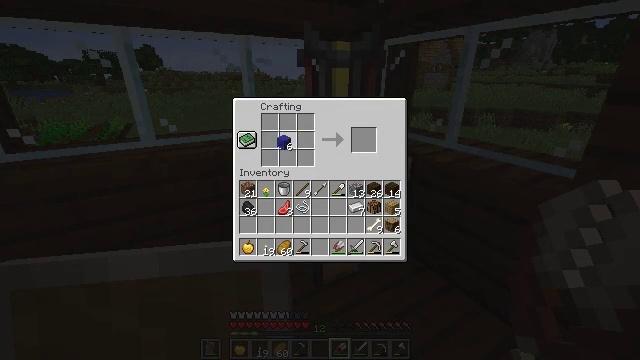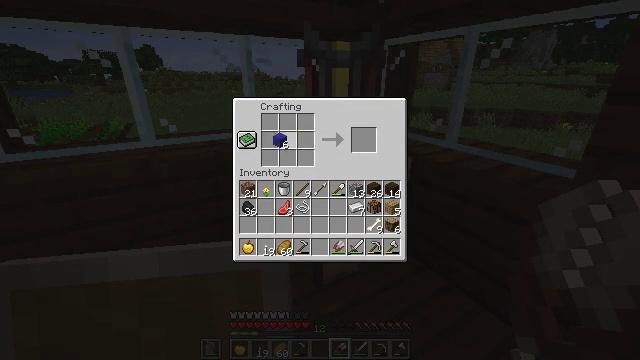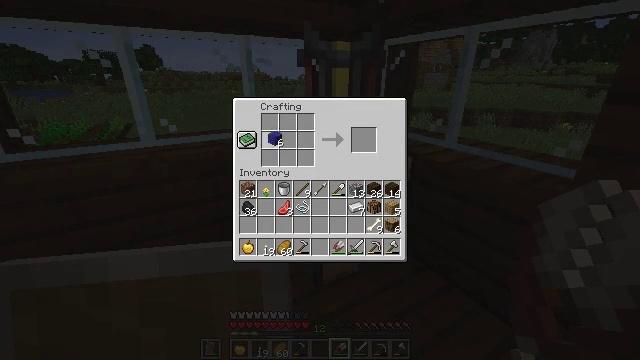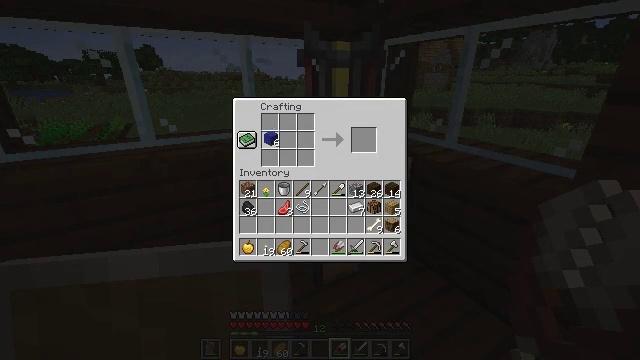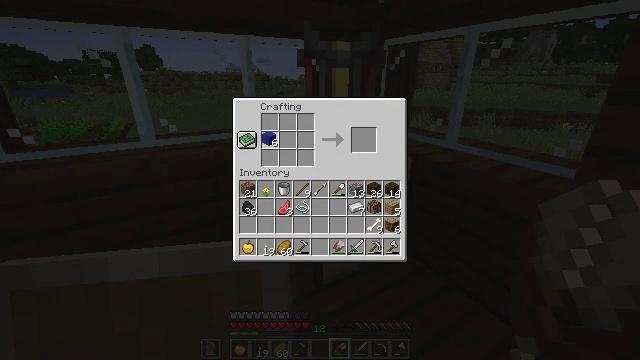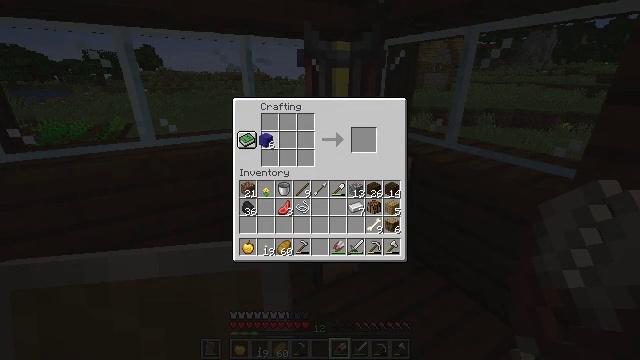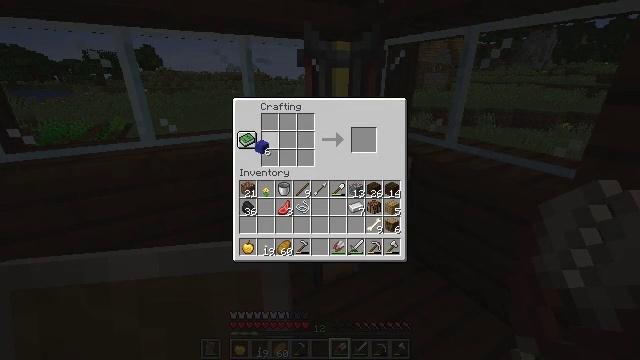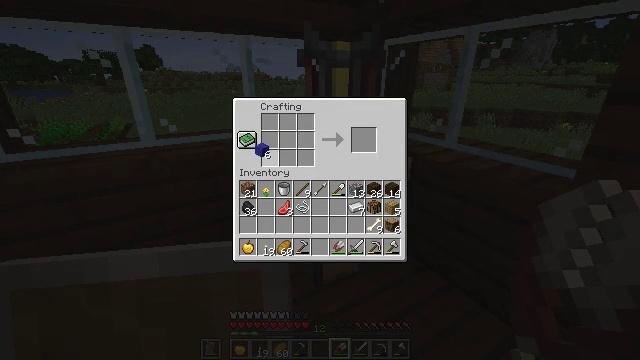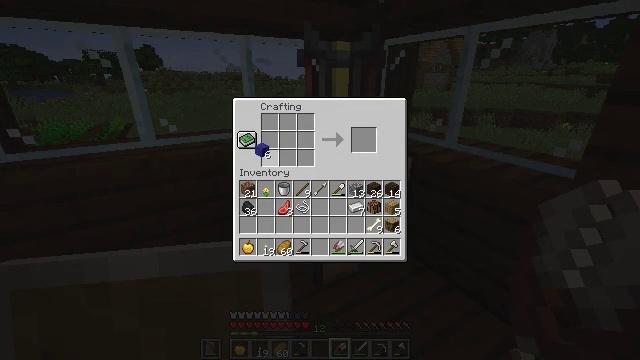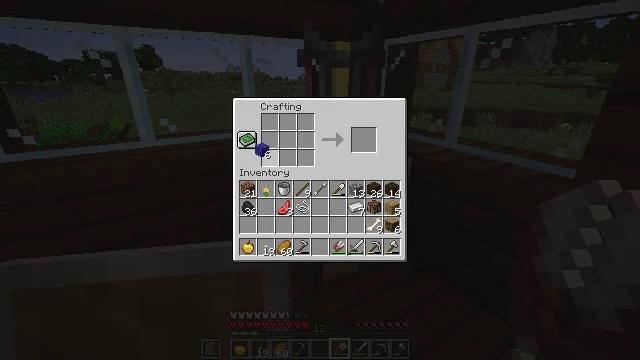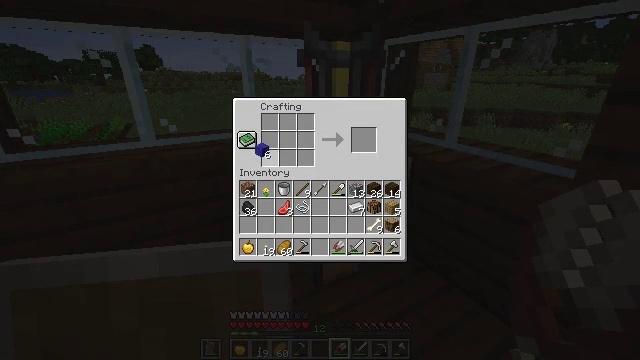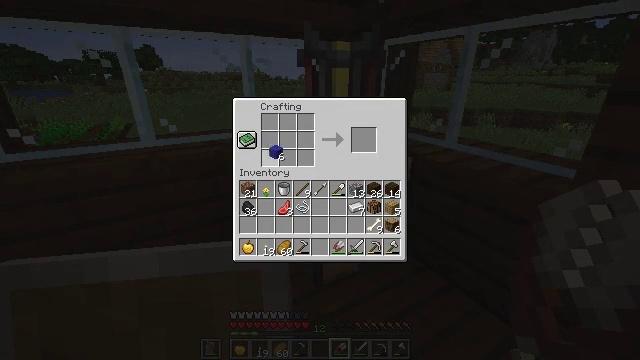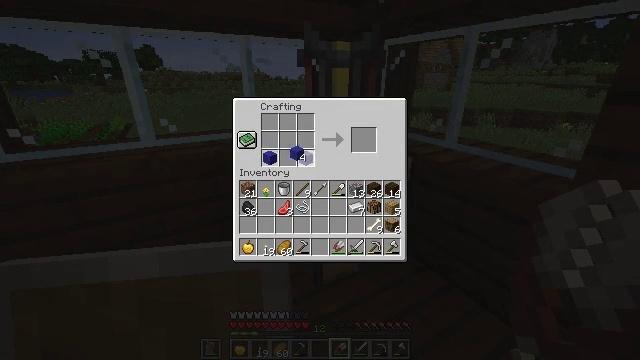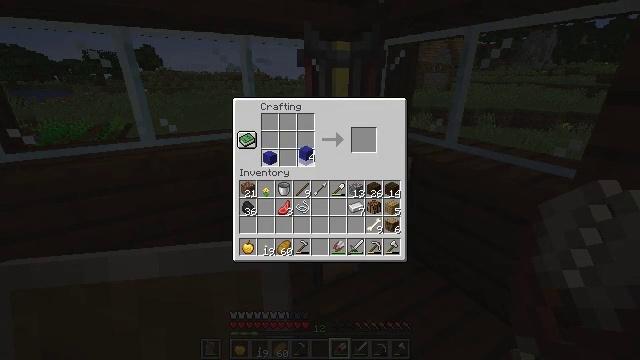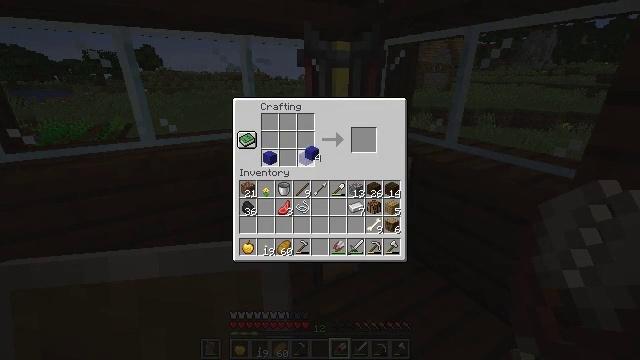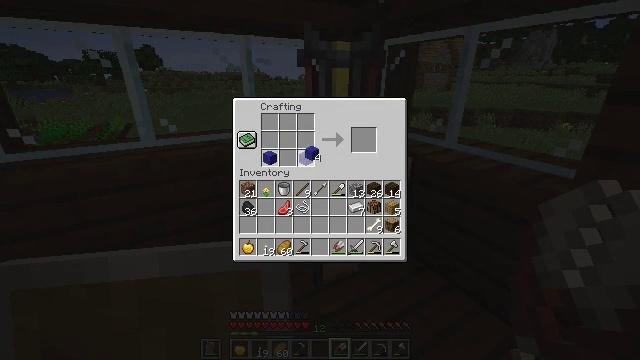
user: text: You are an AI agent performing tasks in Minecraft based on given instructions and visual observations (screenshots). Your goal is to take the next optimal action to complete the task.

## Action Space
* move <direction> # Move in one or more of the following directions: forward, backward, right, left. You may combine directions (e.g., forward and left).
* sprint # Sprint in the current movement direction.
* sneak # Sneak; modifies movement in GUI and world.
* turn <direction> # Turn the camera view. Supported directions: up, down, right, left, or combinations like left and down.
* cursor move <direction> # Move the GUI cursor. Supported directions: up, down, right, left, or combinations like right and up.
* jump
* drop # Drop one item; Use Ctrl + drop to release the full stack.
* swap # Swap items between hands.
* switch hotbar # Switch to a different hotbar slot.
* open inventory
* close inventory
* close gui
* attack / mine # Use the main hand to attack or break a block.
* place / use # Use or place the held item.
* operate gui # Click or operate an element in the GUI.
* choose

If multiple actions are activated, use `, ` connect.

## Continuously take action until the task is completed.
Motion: motion action
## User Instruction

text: Make a blue bed using wool and planks.
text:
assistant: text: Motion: no_op
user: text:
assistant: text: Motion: no_op
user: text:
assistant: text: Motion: no_op
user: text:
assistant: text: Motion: no_op
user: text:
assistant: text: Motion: no_op
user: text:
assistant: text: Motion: no_op
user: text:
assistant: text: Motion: no_op
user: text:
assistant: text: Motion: no_op
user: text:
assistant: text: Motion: choose
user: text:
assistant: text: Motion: choose
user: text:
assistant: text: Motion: cursor move right, choose
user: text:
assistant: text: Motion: cursor move right, choose
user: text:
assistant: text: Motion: cursor move right, choose
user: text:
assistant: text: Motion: choose
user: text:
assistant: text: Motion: choose
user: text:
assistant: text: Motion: choose
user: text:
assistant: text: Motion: no_op
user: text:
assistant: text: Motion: cursor move down
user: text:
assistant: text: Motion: cursor move down
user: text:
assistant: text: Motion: cursor move down
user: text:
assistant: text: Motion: no_op
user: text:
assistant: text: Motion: cursor move left and up
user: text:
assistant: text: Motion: cursor move left and up
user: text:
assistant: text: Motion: no_op
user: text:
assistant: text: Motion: no_op
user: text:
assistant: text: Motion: choose
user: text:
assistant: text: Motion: choose
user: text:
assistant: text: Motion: cursor move down
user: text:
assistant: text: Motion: cursor move right and down
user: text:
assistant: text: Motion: cursor move right and down